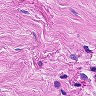
Metastatic tissue present: no